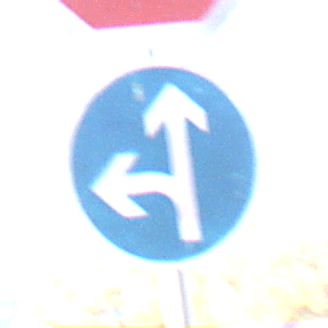
Verkehrszeichen: VorgeschriebeneFahrtrichtungGeradeausOderLinks
Zusatzzeichen oben: Stop
Umgebung: Outdoor, Nature
Tageszeit: MorningAfternoon
Wetter: Clear
Licht: Natural
Jahreszeit: NotSpecified
Kontrast: HighContrast